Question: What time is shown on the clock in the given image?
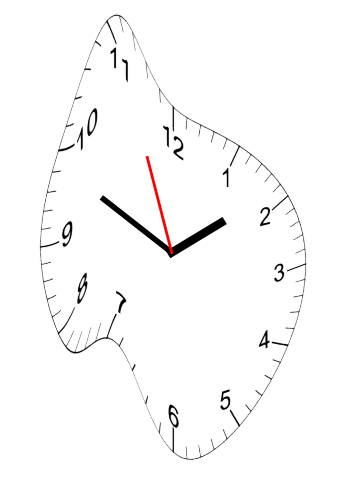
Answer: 01:48:56